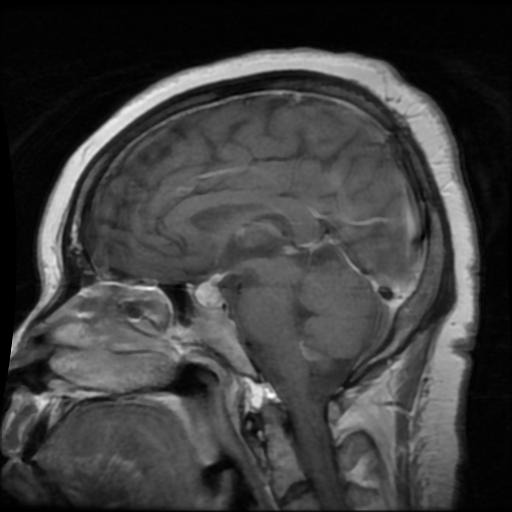
Label: pituitary